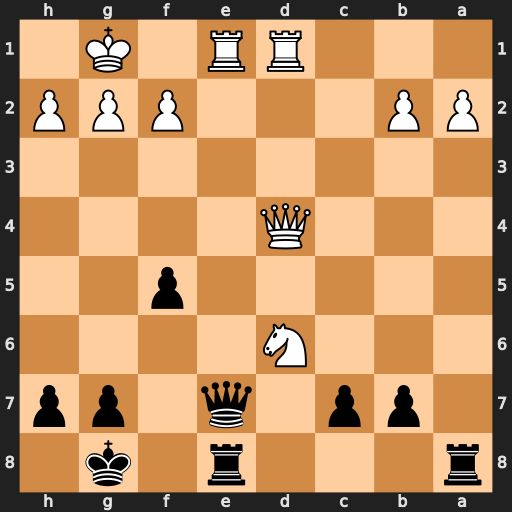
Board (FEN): r3r1k1/1pp1q1pp/3N4/5p2/3Q4/8/PP3PPP/3RR1K1
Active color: b
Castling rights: -
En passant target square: -
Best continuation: Qxe1+ Rxe1 Rxe1#